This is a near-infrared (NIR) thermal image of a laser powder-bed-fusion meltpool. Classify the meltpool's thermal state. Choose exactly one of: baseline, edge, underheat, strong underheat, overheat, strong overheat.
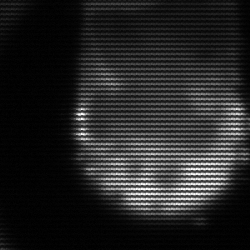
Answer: edge